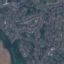
Land use / land cover: Residential